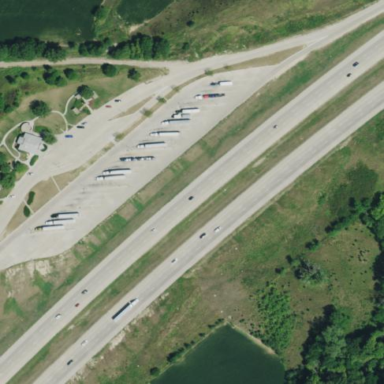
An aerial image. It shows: Rest area on the road.